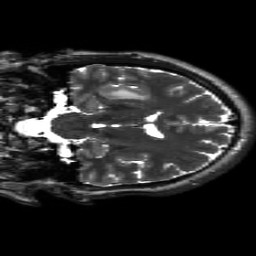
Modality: T2w
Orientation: coronal
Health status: ill
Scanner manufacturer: siemens
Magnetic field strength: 3 T
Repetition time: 7.3 s
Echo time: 0.101 s